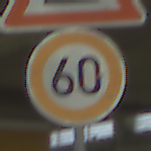
Verkehrszeichen: Geschwindigkeit60
Zusatzzeichen oben: UnebeneFahrbahn
Umgebung: Indoor, Special
Tageszeit: NotSpecified
Wetter: NotSpecified
Licht: Artificial
Jahreszeit: NotSpecified
Kontrast: HighContrast